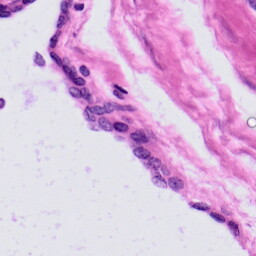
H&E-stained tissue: Prostate